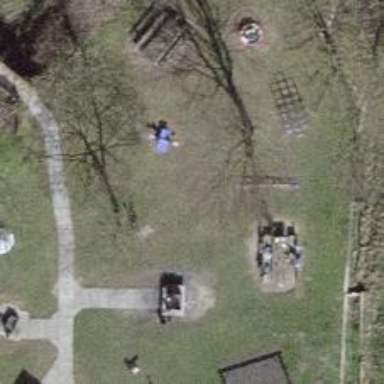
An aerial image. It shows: Picnic table located in leisure land area.